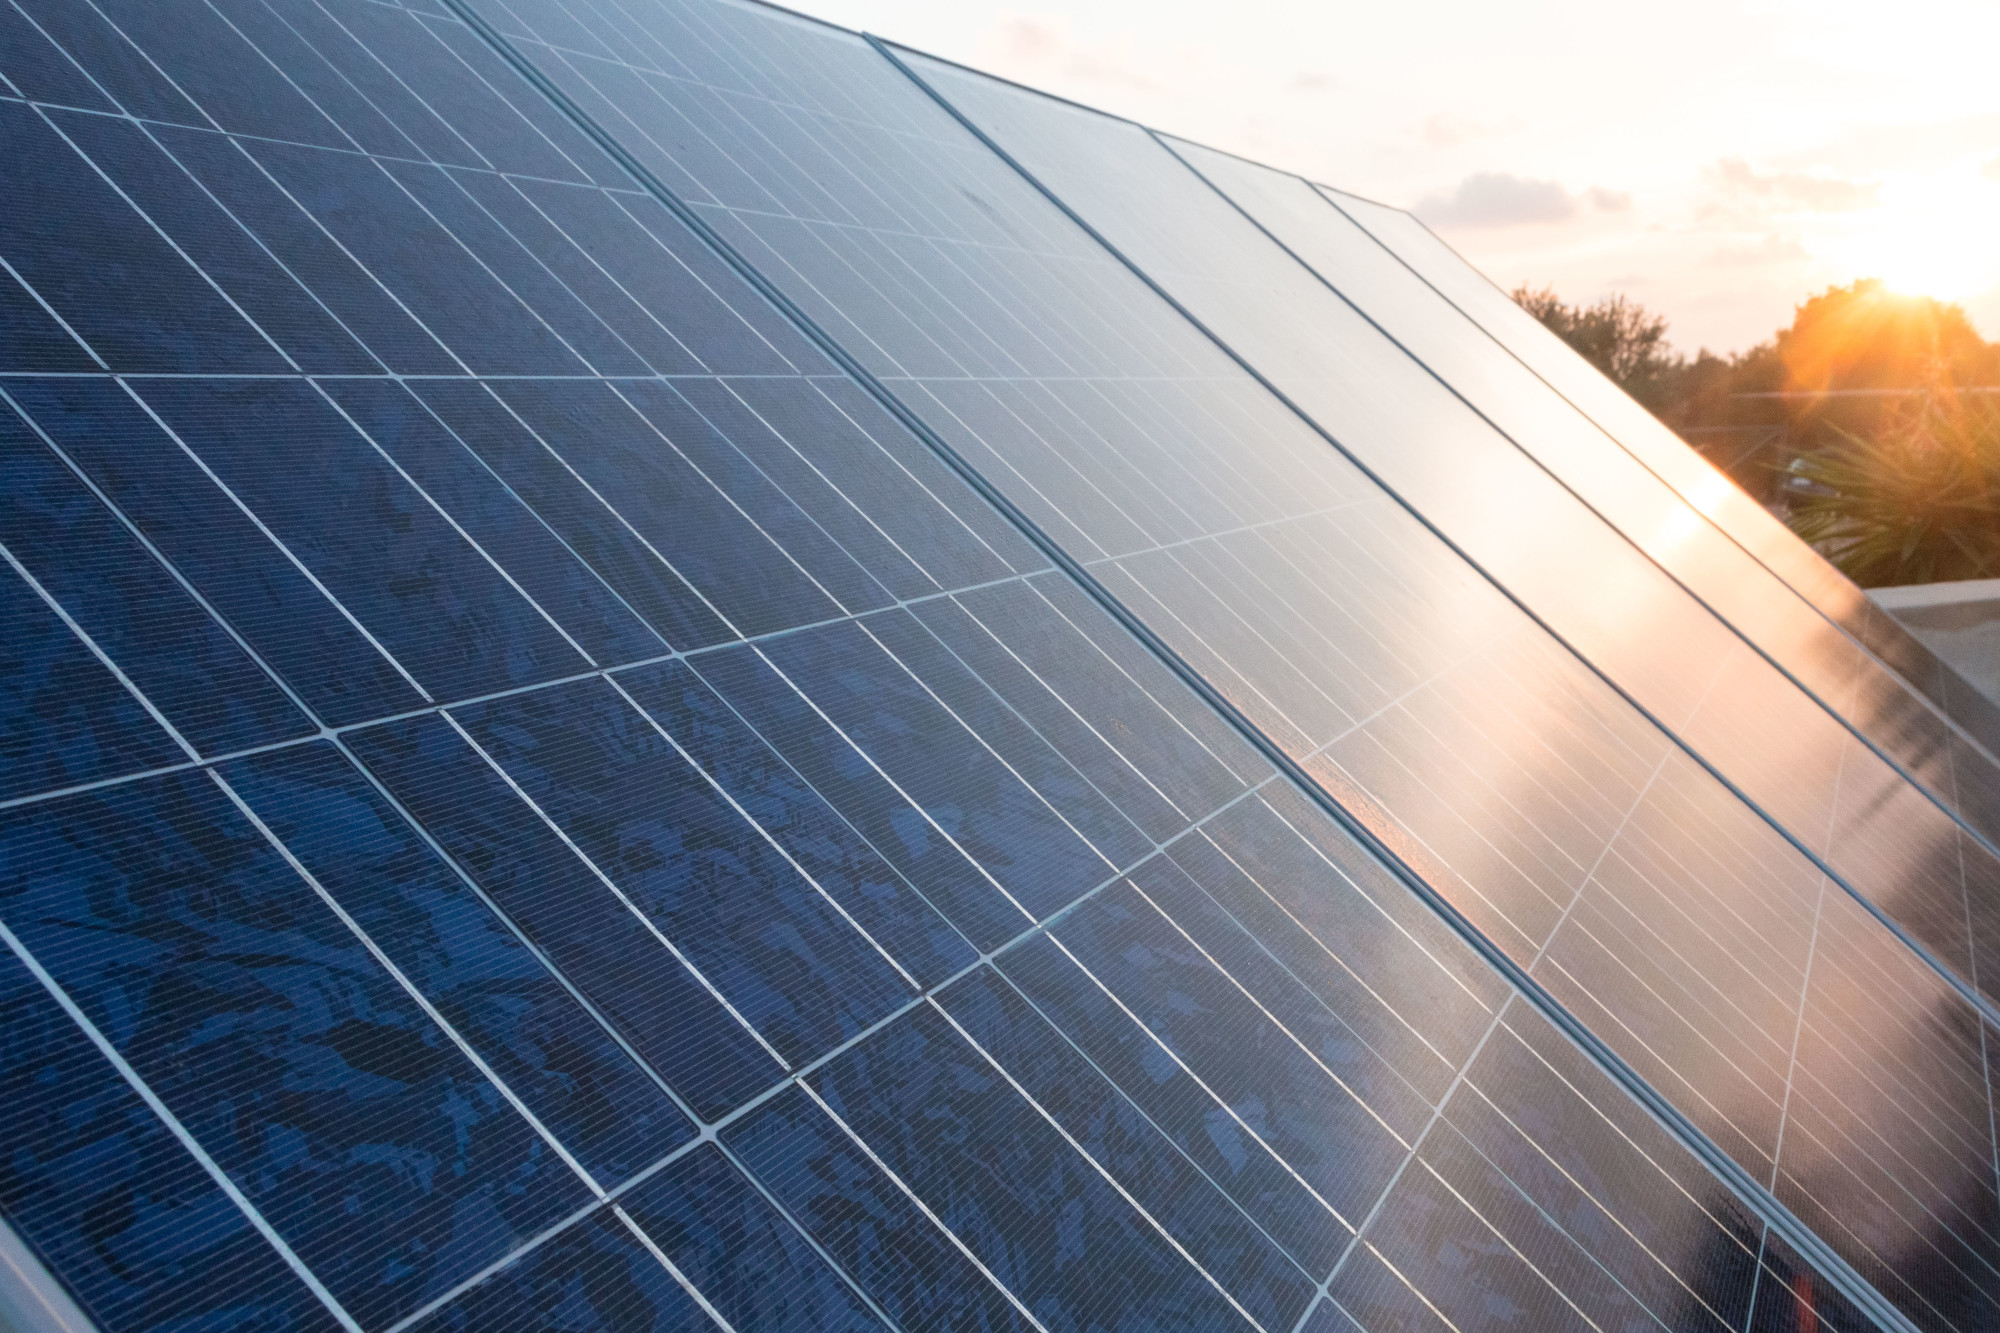
Label: Clean